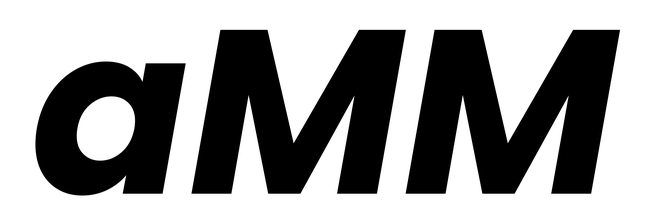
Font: Poppins-BoldItalic